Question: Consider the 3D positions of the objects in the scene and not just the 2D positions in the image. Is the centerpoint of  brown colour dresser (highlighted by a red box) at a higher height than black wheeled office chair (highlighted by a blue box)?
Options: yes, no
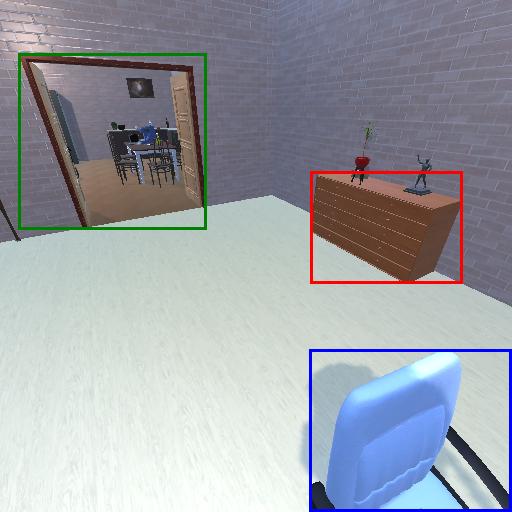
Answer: yes